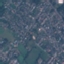
Land use / land cover class: Residential